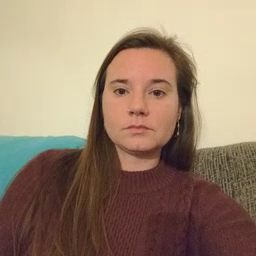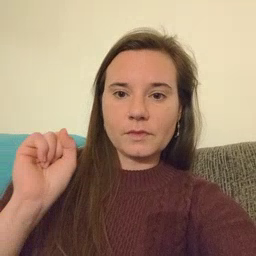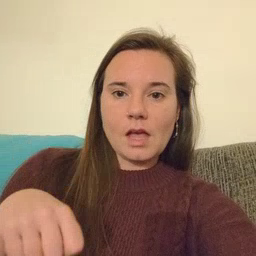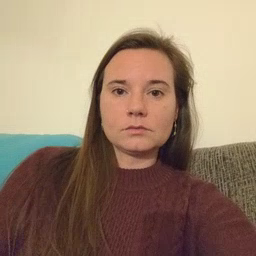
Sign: can